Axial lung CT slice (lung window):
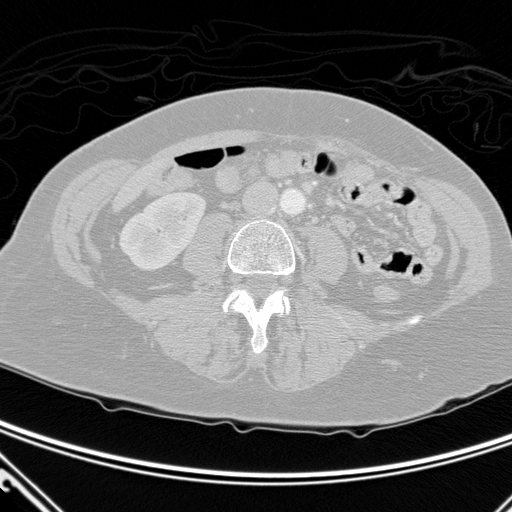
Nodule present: no